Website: macys
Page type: cart
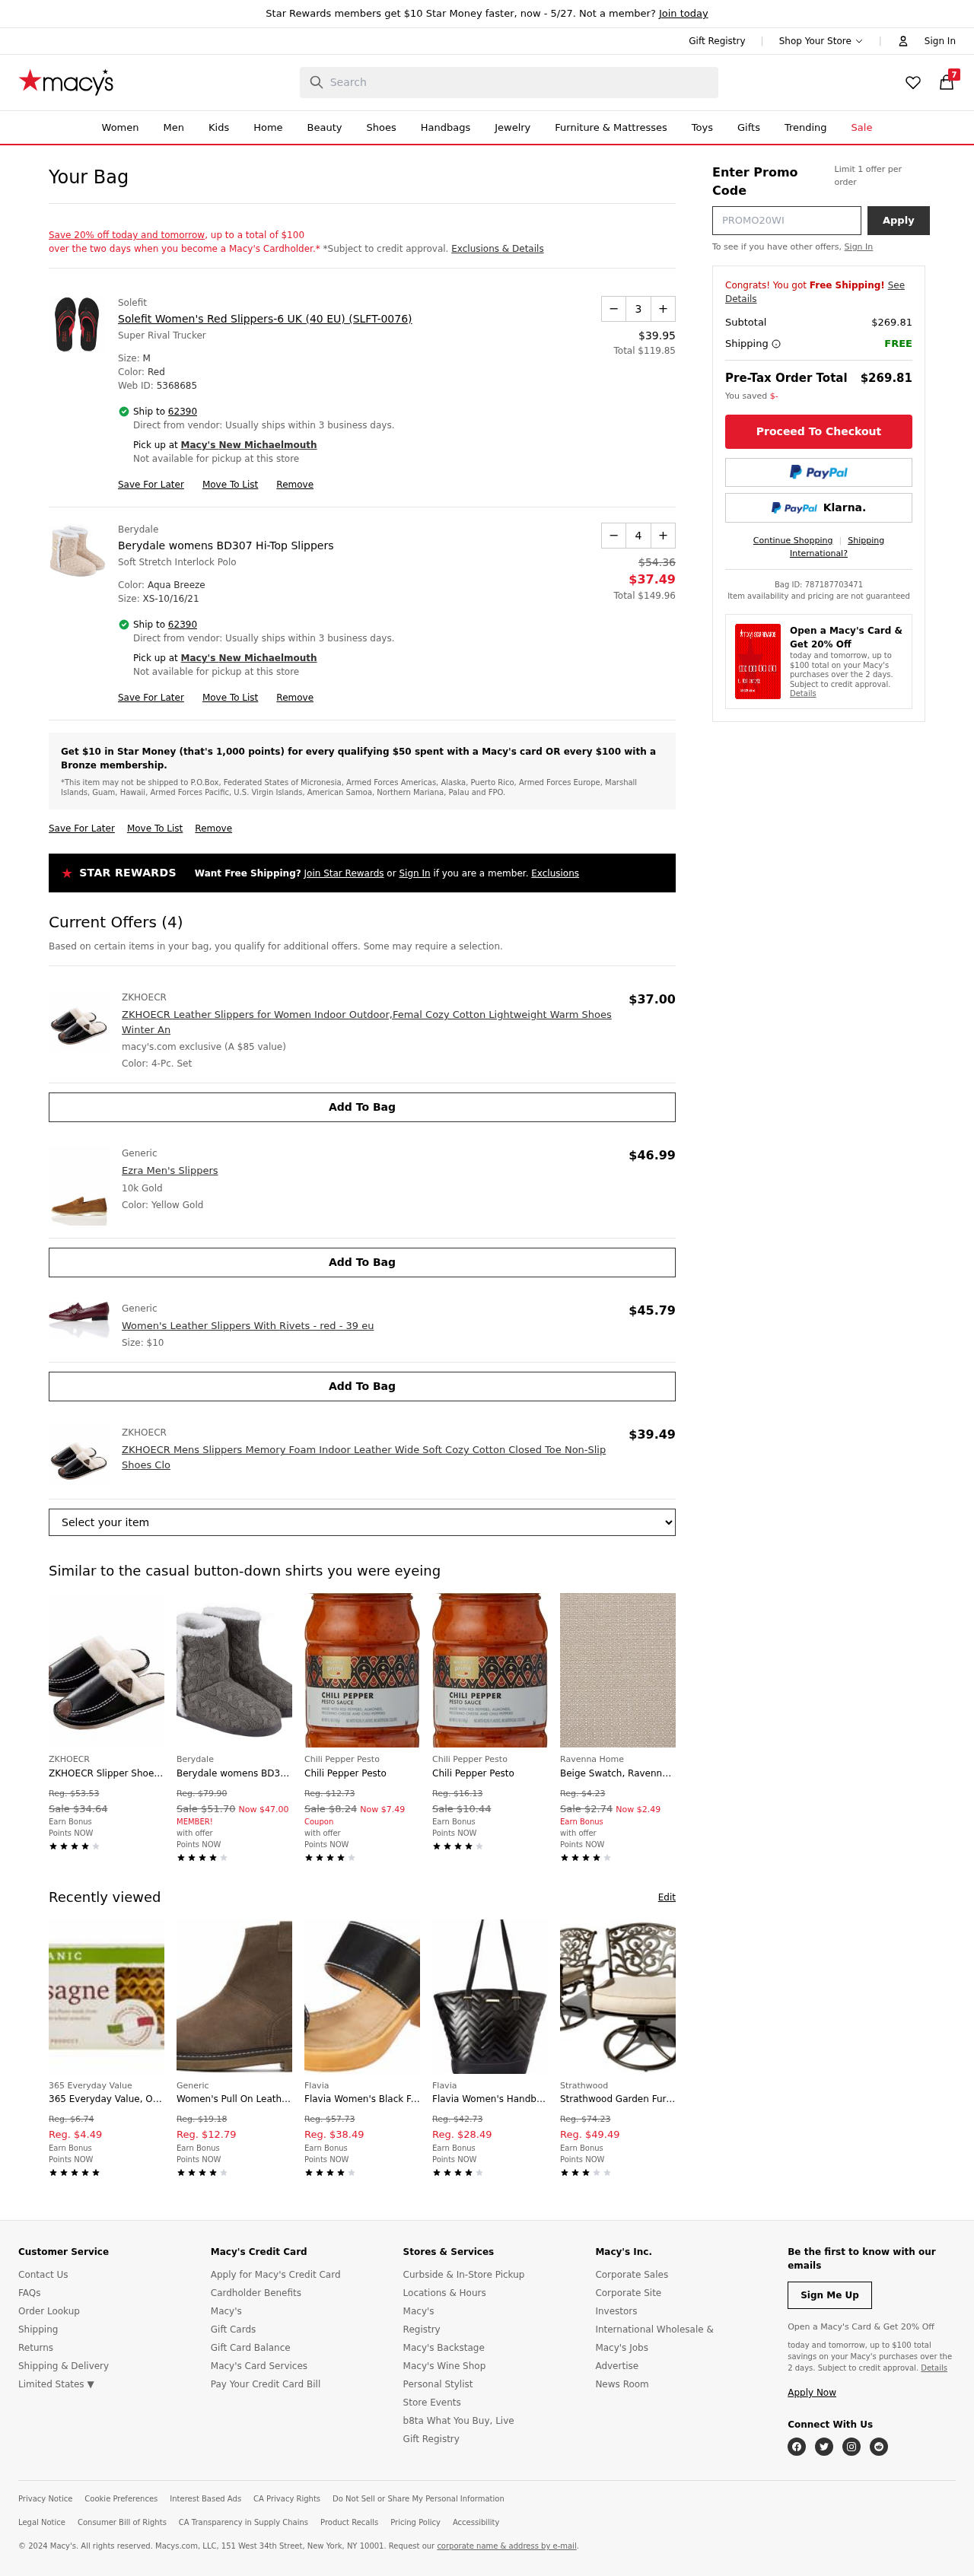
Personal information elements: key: PII_CITY
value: New Michaelmouth
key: PII_POSTCODE
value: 62390
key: PII_PROMO_CODE
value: WELCOME67
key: PII_POSTCODE2
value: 62390
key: PII_CITY2
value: New Michaelmouth
Product elements: key: PRODUCT1_BRAND
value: Solefit
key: PRODUCT1_NAME
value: Solefit Women's Red Slippers-6 UK (40 EU) (SLFT-0076)
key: PRODUCT1_PRICE
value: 39.95
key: PRODUCT1_QUANTITY
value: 3
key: PRODUCT2_BRAND
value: Berydale
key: PRODUCT2_NAME
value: Berydale womens BD307 Hi-Top Slippers
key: PRODUCT2_PRICE
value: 37.49
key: PRODUCT2_QUANTITY
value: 4
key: PRODUCT3_BRAND
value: ZKHOECR
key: PRODUCT3_NAME
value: ZKHOECR Leather Slippers for Women Indoor Outdoor,Femal Cozy Cotton Lightweight Warm Shoes Winter An
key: PRODUCT3_PRICE
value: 37
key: PRODUCT4_BRAND
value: Generic
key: PRODUCT4_NAME
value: Ezra Men's Slippers
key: PRODUCT4_PRICE
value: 46.99
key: PRODUCT5_BRAND
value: Generic
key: PRODUCT5_NAME
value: Women's Leather Slippers With Rivets -  red -  39 eu
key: PRODUCT5_PRICE
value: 45.79
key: PRODUCT6_BRAND
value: ZKHOECR
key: PRODUCT6_NAME
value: ZKHOECR Mens Slippers Memory Foam Indoor Leather Wide Soft Cozy Cotton Closed Toe Non-Slip Shoes Clo
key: PRODUCT6_PRICE
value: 39.49
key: PRODUCT1_TOTAL
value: Total $119.85
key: PRODUCT2_ORIGINAL_PRICE
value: $54.36
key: PRODUCT2_TOTAL
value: Total $149.96
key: PRODUCT7_BRAND
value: ZKHOECR
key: PRODUCT7_NAME
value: ZKHOECR Slipper Shoes for Women Cotton Ladies Cute Bedroom Indoor Winter Soft Comfy Fluffy Fur Lined
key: PRODUCT7_ORIGINAL_PRICE
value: Reg. $53.53
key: PRODUCT7_SALE_PRICE
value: Sale $34.64
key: PRODUCT8_BRAND
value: Berydale
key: PRODUCT8_NAME
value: Berydale womens BD307 Hi-Top Slippers
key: PRODUCT8_ORIGINAL_PRICE
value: Reg. $79.90
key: PRODUCT8_SALE_PRICE
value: Sale $51.70
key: PRODUCT8_PRICE
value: Now $47.00
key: PRODUCT9_BRAND
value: Chili Pepper Pesto
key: PRODUCT9_NAME
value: Chili Pepper Pesto
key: PRODUCT9_ORIGINAL_PRICE
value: Reg. $12.73
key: PRODUCT9_SALE_PRICE
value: Sale $8.24
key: PRODUCT9_PRICE
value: Now $7.49
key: PRODUCT10_BRAND
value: Chili Pepper Pesto
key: PRODUCT10_NAME
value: Chili Pepper Pesto
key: PRODUCT10_ORIGINAL_PRICE
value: Reg. $16.13
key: PRODUCT10_SALE_PRICE
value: Sale $10.44
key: PRODUCT11_BRAND
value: Ravenna Home
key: PRODUCT11_NAME
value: Beige Swatch, Ravenna Home
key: PRODUCT11_ORIGINAL_PRICE
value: Reg. $4.23
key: PRODUCT11_SALE_PRICE
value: Sale $2.74
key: PRODUCT11_PRICE
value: Now $2.49
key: PRODUCT12_BRAND
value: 365 Everyday Value
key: PRODUCT12_NAME
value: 365 Everyday Value, Organic Lasagne, 16 oz
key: PRODUCT12_ORIGINAL_PRICE
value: Reg. $6.74
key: PRODUCT12_PRICE
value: Reg. $4.49
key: PRODUCT13_BRAND
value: Generic
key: PRODUCT13_NAME
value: Women's Pull On Leather Gumsole, Beige Almond, US 5
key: PRODUCT13_ORIGINAL_PRICE
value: Reg. $19.18
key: PRODUCT13_PRICE
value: Reg. $12.79
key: PRODUCT14_BRAND
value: Flavia
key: PRODUCT14_NAME
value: Flavia Women's Black Fashion Slippers-8 UK (40 EU) (9 US) (FL/244/BLK)
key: PRODUCT14_ORIGINAL_PRICE
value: Reg. $57.73
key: PRODUCT14_PRICE
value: Reg. $38.49
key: PRODUCT15_BRAND
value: Flavia
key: PRODUCT15_NAME
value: Flavia Women's Handbag (Black)
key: PRODUCT15_ORIGINAL_PRICE
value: Reg. $42.73
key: PRODUCT15_PRICE
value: Reg. $28.49
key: PRODUCT16_BRAND
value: Strathwood
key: PRODUCT16_NAME
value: Strathwood Garden Furniture - St. Thomas Cast Aluminium Swivel Dining Armchairs Set of 2
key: PRODUCT16_ORIGINAL_PRICE
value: Reg. $74.23
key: PRODUCT16_PRICE
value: Reg. $49.49
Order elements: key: ORDER_NUM_ITEMS
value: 7
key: ORDER_SUBTOTAL
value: $269.81
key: ORDER_SUBTOTAL2
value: $269.81
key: ORDER_ID
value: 787187703471
Search elements: key: HEADER_SEARCH
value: Search